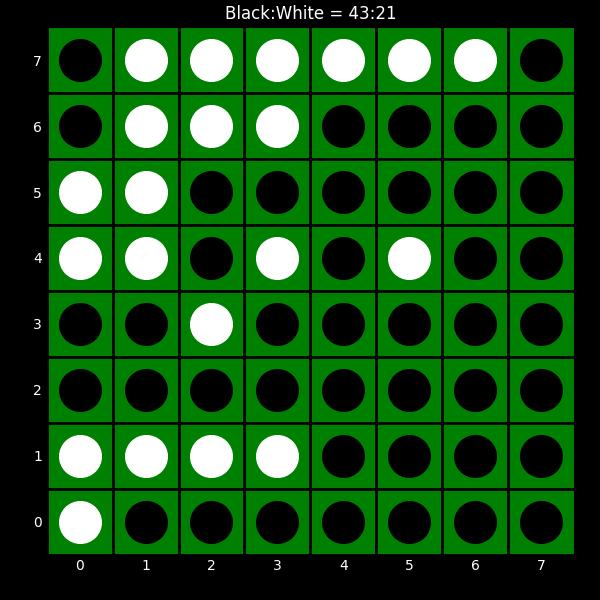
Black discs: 43
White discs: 21